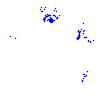
Particle: kaon